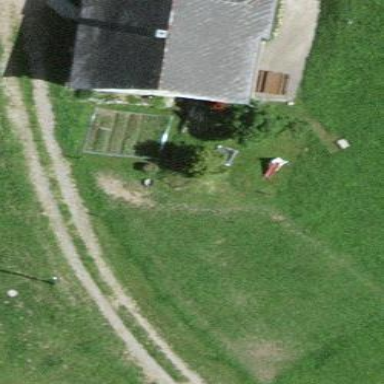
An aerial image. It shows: Farm building.